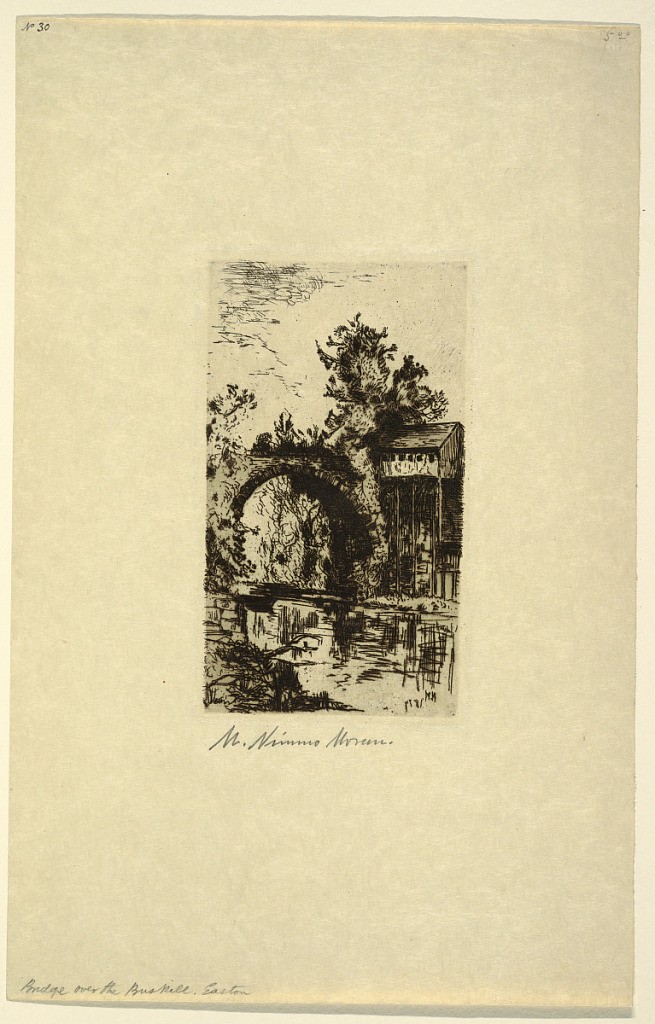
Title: Bridge over the Bushkill River, Easton, Pennsylvania
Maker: Mary Nimmo Moran, American, 1842–1899
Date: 1879
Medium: Etching in black ink on paper
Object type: Print
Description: View of the river with a small arched bridge, and a mill visible on the right.